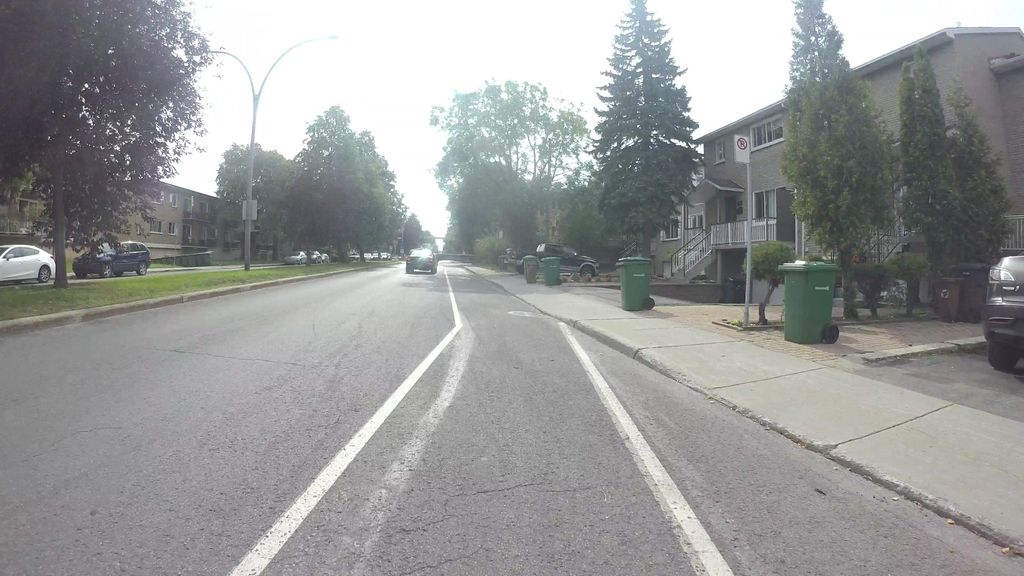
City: montreal